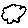
Label: cloud